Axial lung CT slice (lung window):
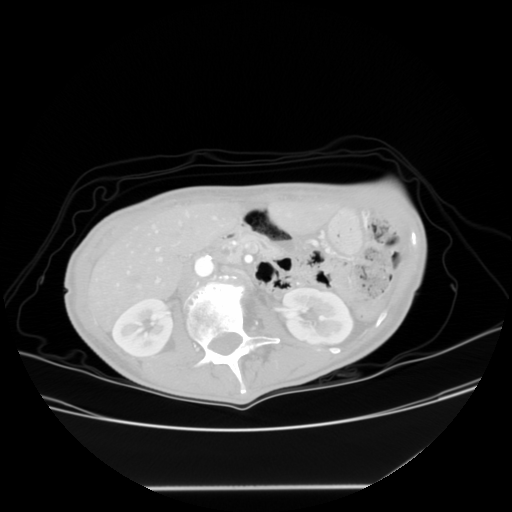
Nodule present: no